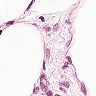
Metastatic tissue present: no